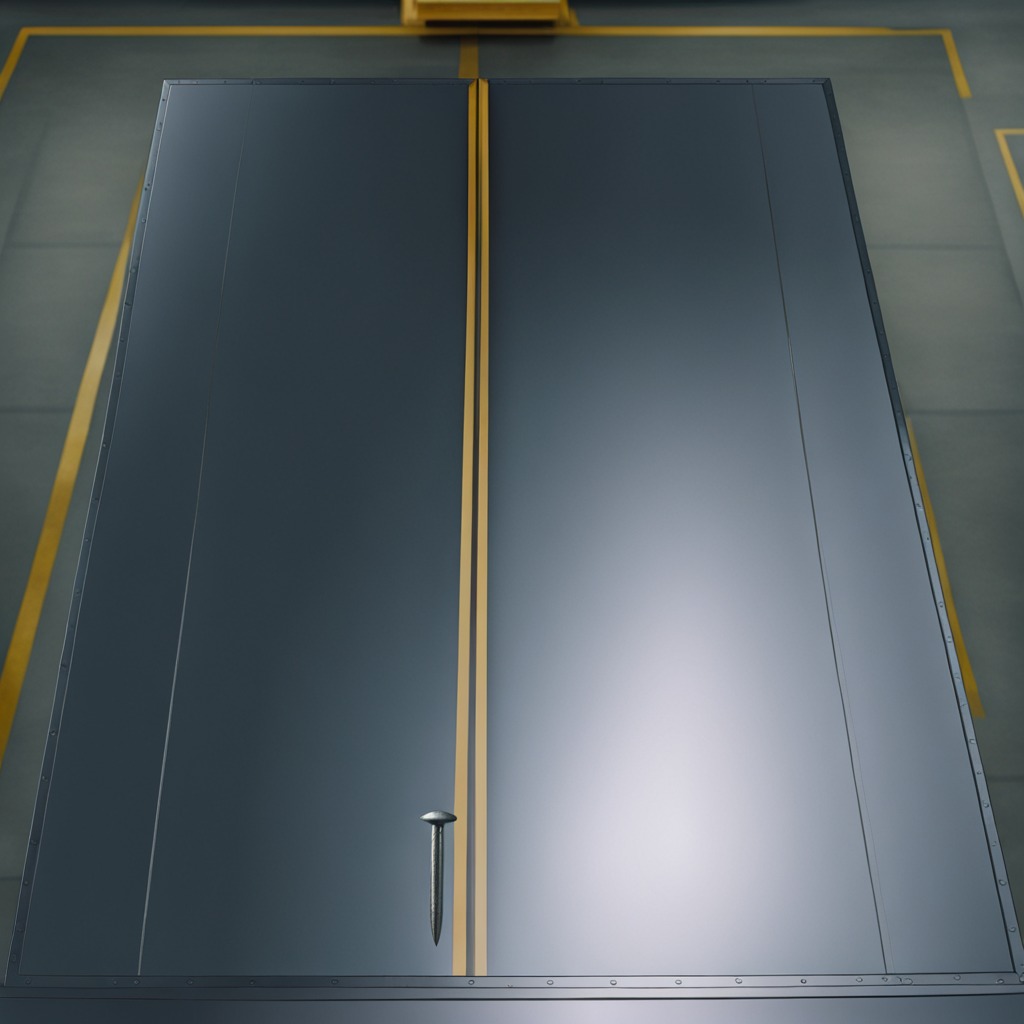
An iron nail is lying on a toolbox surface in an airplane hangar workshop.